Aerial crown-view tile of a tropical tree (Barro Colorado Island, Panama), acquired 20250317:
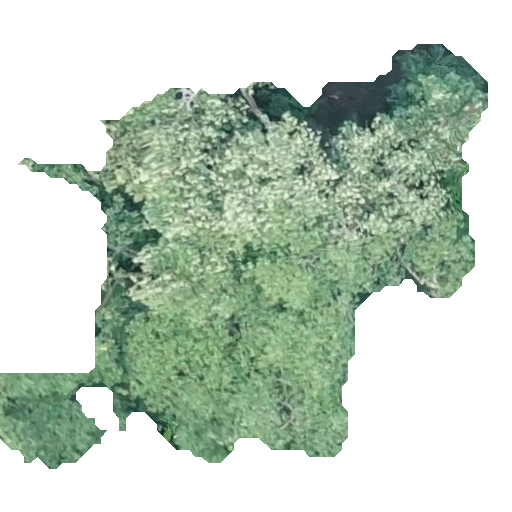
Species: Hieronyma alchorneoides
GBIF accepted scientific name: Hieronyma alchorneoides
Crown area: 181.005 m²